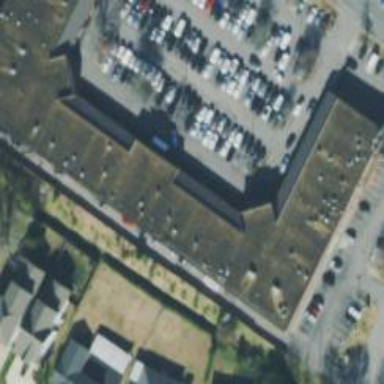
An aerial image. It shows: Commercial building.